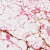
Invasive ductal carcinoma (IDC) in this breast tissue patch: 0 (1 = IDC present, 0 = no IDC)